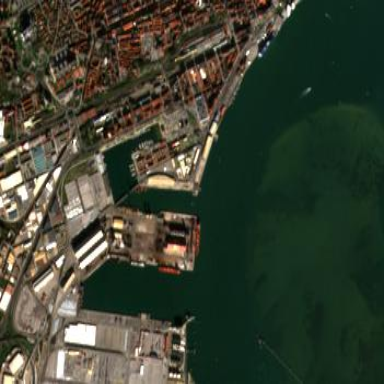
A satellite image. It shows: Harbour area.